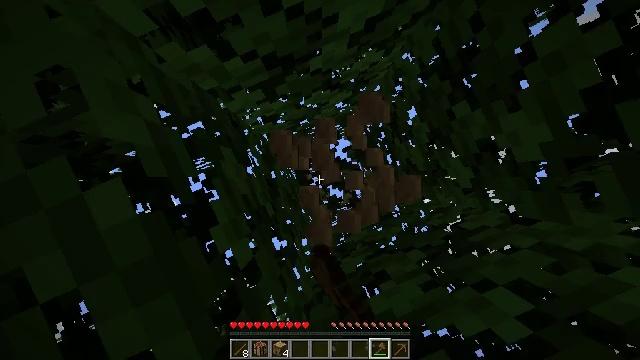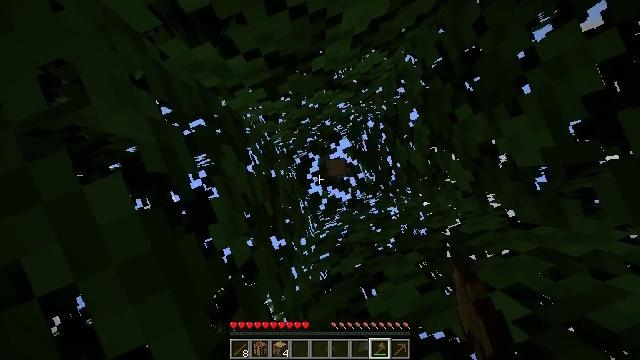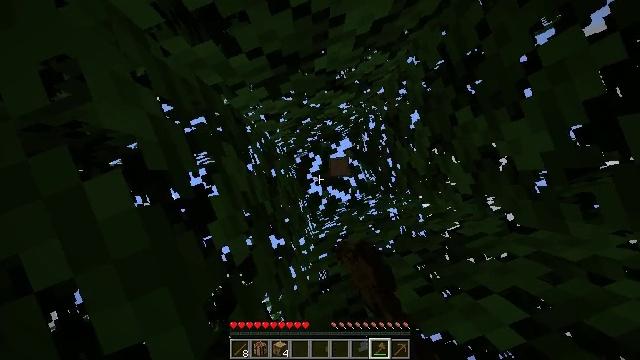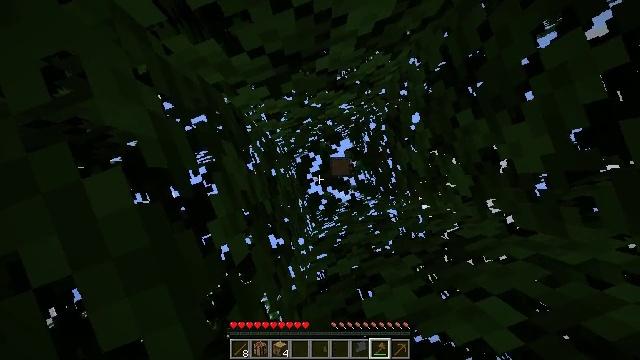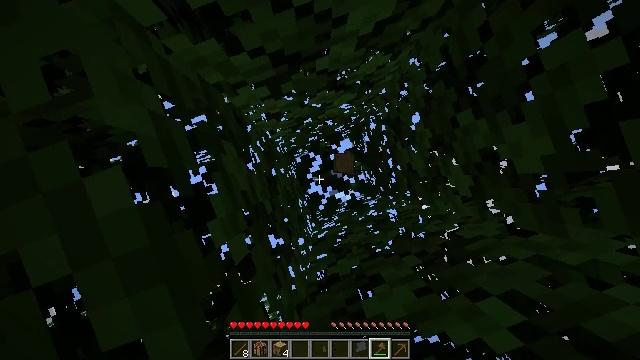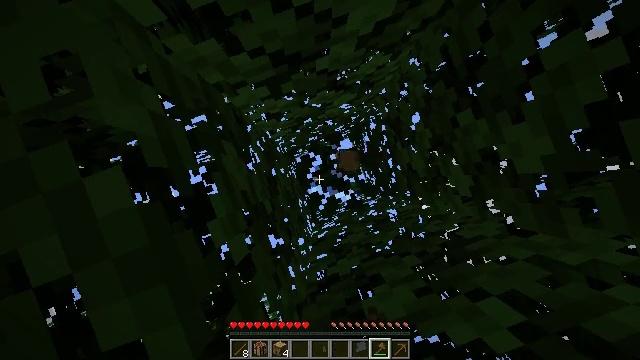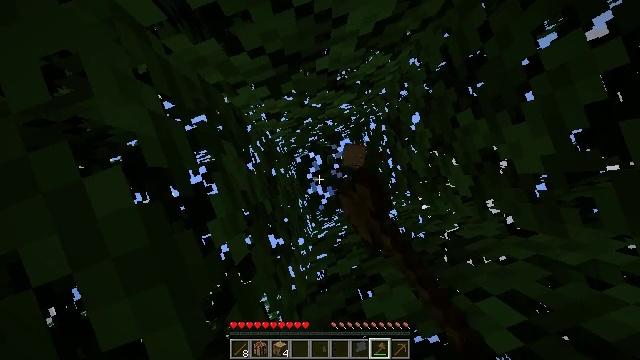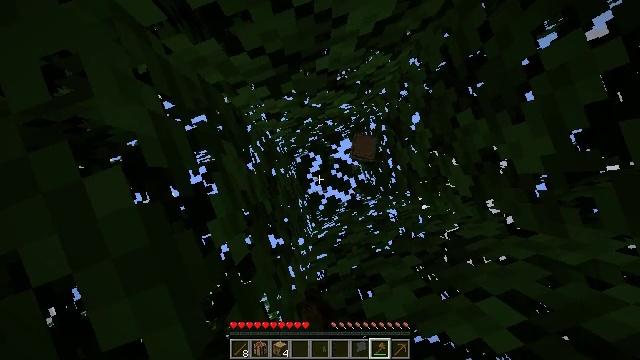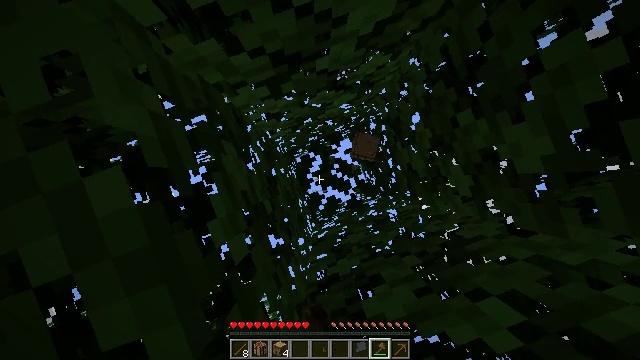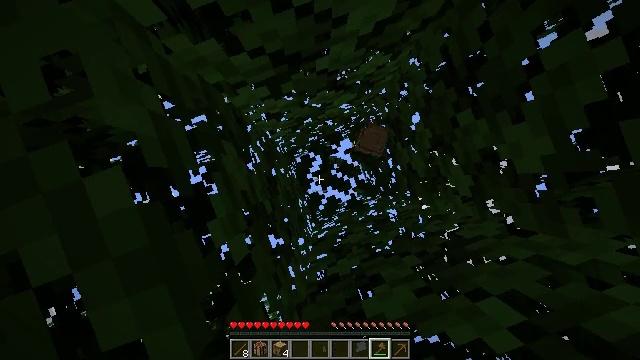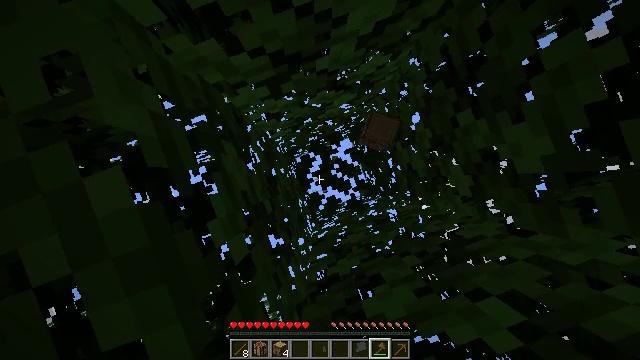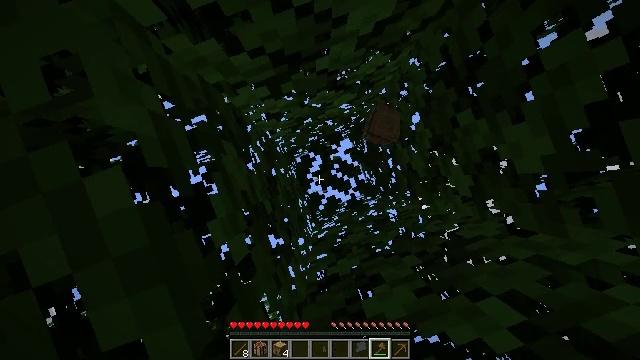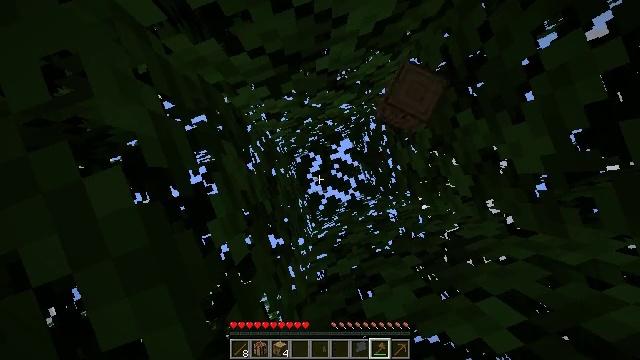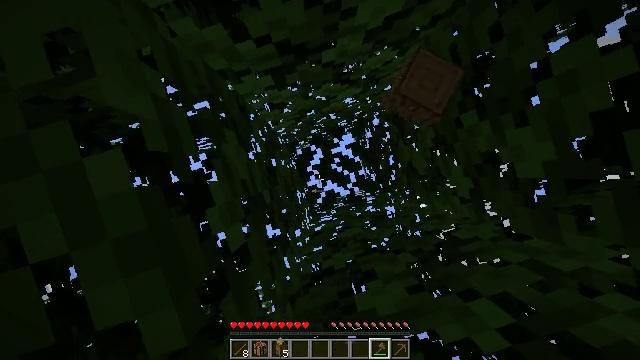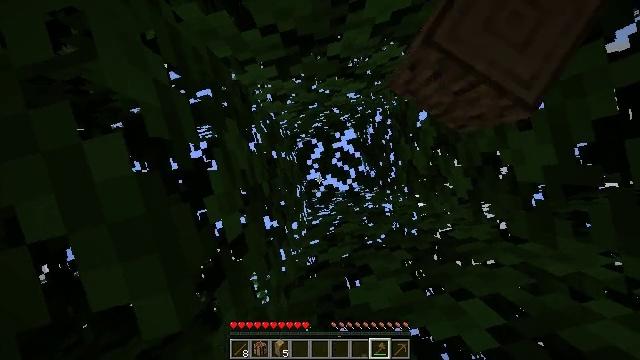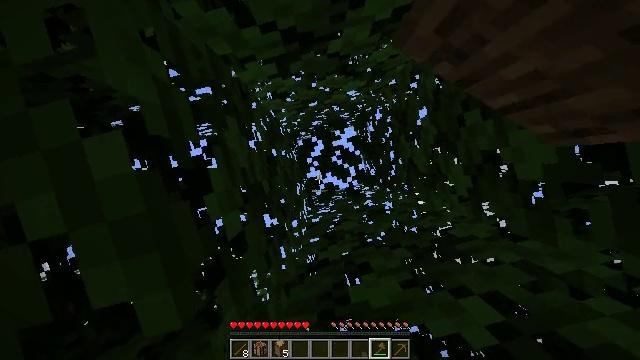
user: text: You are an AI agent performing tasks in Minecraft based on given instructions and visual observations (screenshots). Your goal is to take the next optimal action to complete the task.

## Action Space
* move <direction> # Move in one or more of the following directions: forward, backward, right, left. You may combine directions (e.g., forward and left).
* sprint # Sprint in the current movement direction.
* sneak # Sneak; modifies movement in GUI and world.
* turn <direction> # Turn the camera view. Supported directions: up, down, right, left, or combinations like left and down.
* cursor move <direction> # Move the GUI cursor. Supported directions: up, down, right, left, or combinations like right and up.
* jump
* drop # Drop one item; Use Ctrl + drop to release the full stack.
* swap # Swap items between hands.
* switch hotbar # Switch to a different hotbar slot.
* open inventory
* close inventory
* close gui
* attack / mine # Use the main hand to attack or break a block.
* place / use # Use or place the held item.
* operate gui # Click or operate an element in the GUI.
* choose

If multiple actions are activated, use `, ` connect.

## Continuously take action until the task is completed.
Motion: motion action
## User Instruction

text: Collect the lily of the valley from the ground.
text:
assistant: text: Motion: turn right, attack / mine
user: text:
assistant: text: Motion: turn right, attack / mine
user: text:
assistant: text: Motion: attack / mine
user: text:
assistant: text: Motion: attack / mine
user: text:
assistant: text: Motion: attack / mine
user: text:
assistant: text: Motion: attack / mine
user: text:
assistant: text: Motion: no_op
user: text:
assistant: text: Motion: no_op
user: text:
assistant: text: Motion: no_op
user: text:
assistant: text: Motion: no_op
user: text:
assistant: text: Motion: no_op
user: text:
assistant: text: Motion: no_op
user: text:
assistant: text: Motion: turn right and down
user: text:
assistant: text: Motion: turn right and down
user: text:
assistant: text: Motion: no_op
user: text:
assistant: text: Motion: turn down
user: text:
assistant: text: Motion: move right, turn left and down
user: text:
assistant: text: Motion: move back and move right, turn left and down
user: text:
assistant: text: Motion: move back and move right, turn left and down
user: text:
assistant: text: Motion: move back and move right, turn left and down
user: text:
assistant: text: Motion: move back, turn left and down
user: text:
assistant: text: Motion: turn left and down
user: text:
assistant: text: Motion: turn left and down
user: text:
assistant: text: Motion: turn left and down
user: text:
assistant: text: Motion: no_op
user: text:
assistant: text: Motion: move forward
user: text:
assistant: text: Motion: move forward
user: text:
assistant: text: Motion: move forward
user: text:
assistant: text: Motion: no_op
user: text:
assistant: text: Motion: move forward